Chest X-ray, AP view. Patient: 32 years old, sex M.
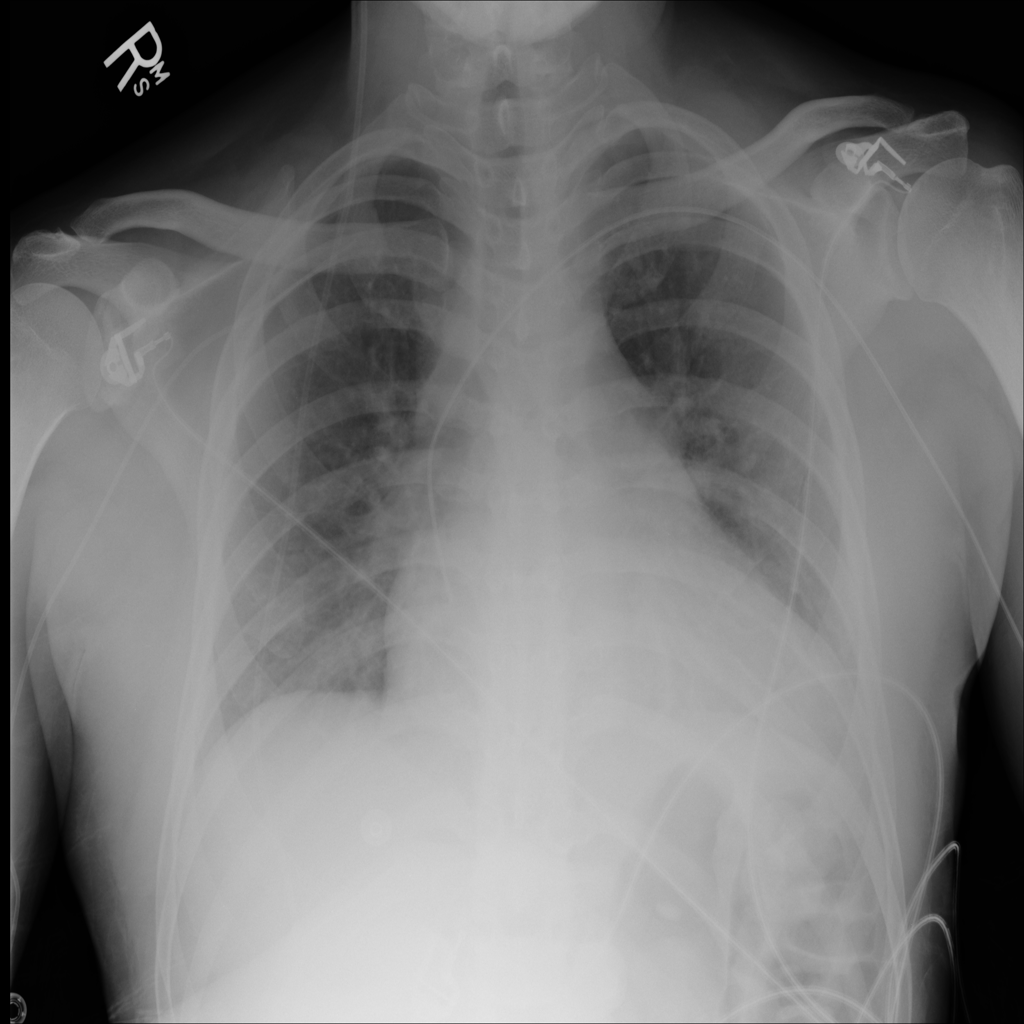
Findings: No Finding